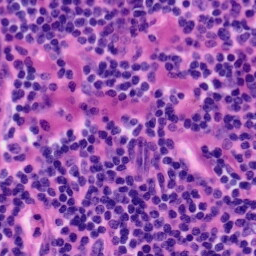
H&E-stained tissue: Tonsil